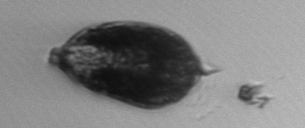
Label: Prorocentrum_micans